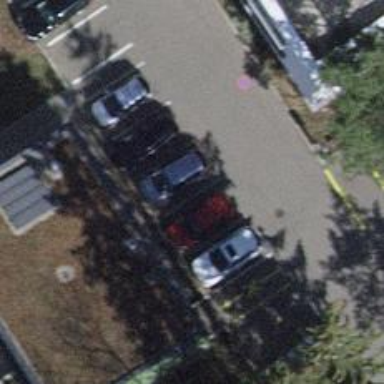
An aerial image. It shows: Car-sharing service available at this location.